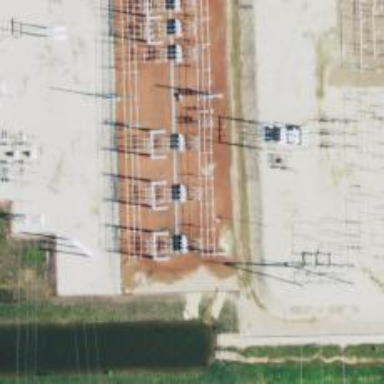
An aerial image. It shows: Switch for power supply.